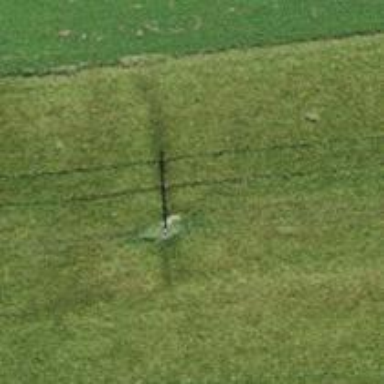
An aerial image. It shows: Power pole.